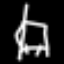
Label: chair